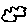
Label: cloud